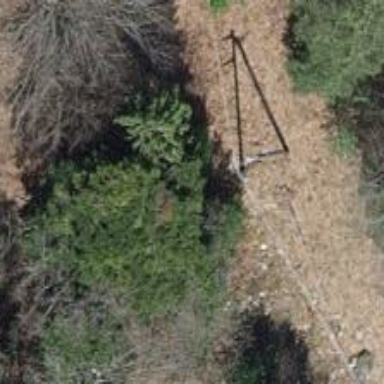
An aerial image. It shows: Power pole.